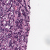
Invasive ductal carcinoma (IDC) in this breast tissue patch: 1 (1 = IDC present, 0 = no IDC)